Question: With the CSS 'border-radius' property I can have a curvy, rounded border corner at the end.
'''
.boxLeft{
border-right: 1px dashed #333;
border-bottom: 1px dashed #333;
border-radius: 0 0 10px 0;
}
.boxRight{
border-left: 1px dashed #333;
border-bottom: 1px dashed #333;
border-radius: 0 0 0 10px;
}
'''
But I want a border corner like the image below. If I have two boxes (Yellow & Pink) meeting each other and I want a harsh corner at the bottom meeting point (dotted corner), what should I do?

Is that possible using CSS?
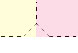
Answer: Here's a way, although it does have some shortcomings, like no borders and it isn't transparent:
'''
.left,
.right {
width: 100px;
height: 100px;
float: left;
position: relative;
}
.left {
background: lightpink;
}
.right {
background: lightblue;
}
.right::after,
.left::after {
width: 0px;
height: 0px;
background: #fff;
content: '';
position: absolute;
bottom: 0;
}
.right::after {
left: 0;
border-top: 10px solid lightblue;
border-right: 10px solid lightblue;
border-left: 10px solid white;
border-bottom: 10px solid white;
}
.left::after {
right: 0;
border-top: 10px solid lightpink;
border-right: 10px solid white;
border-left: 10px solid lightpink;
border-bottom: 10px solid white;
}
'''
'''
<div class="left"></div>
<div class="right"></div>
'''

<URL>